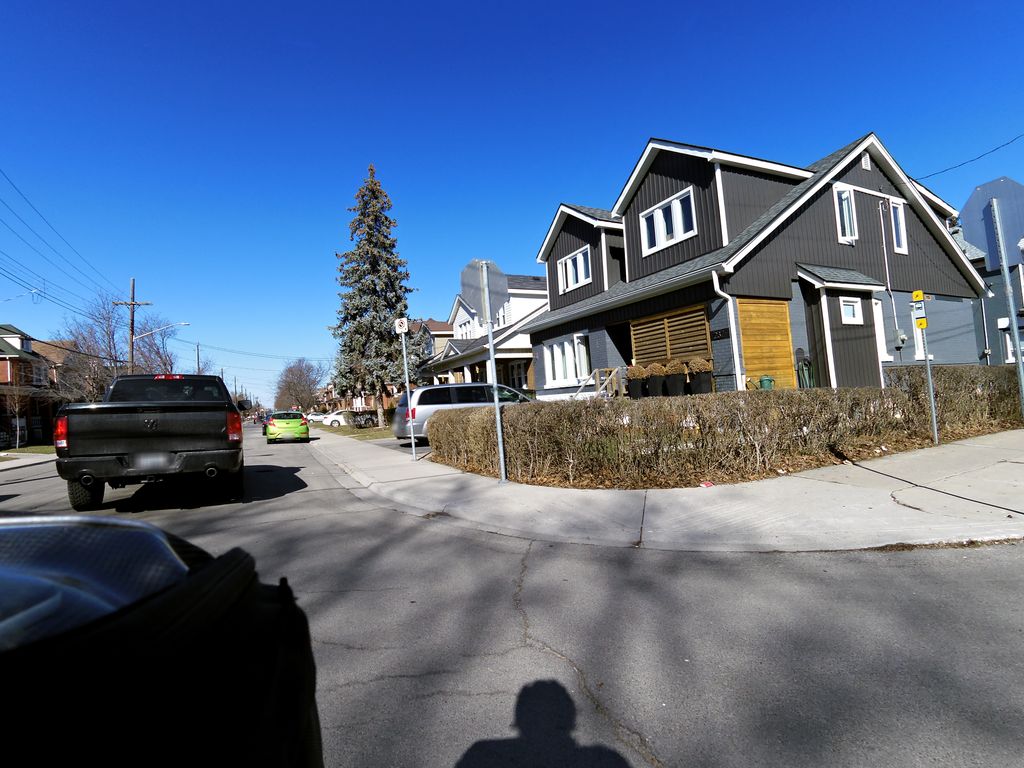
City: hamilton